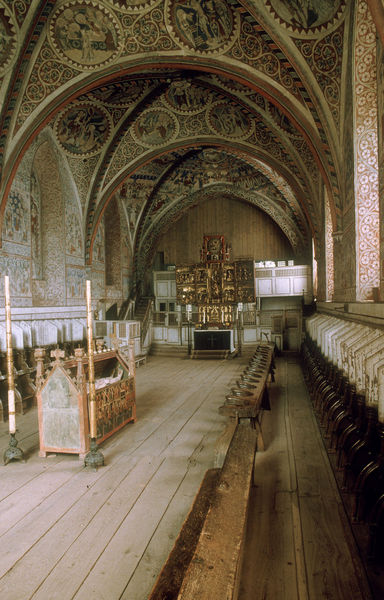
Titel: Kloster Wienhausen (Zisterzienserkloster)
Standort: Wienhausen (EU - D - Nds)
Schlagwörter: holz, stuhl, stühle, feier, kirche, boden, gold, decke, gotik, stab, platz, bank, dielen, saal, thron, gestühl, wandmalerei, kerze, kerzen, leuchter, gewölbe, kloster, kreuz, altar, bänke, kirchenbank, gotisch, fresken, kapelle, deckengemälde, schrein, russisch, kriche, sarkophag, plätze, kappelle, chorgestühl, deckengewölbe, orthodox, wienhausen, wandmalereil